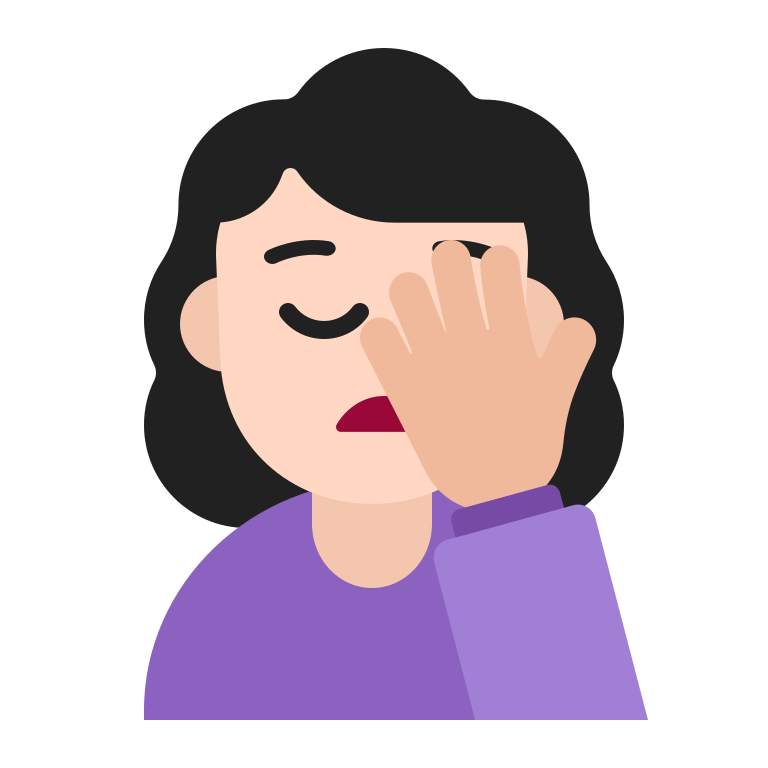
woman facepalming flat light